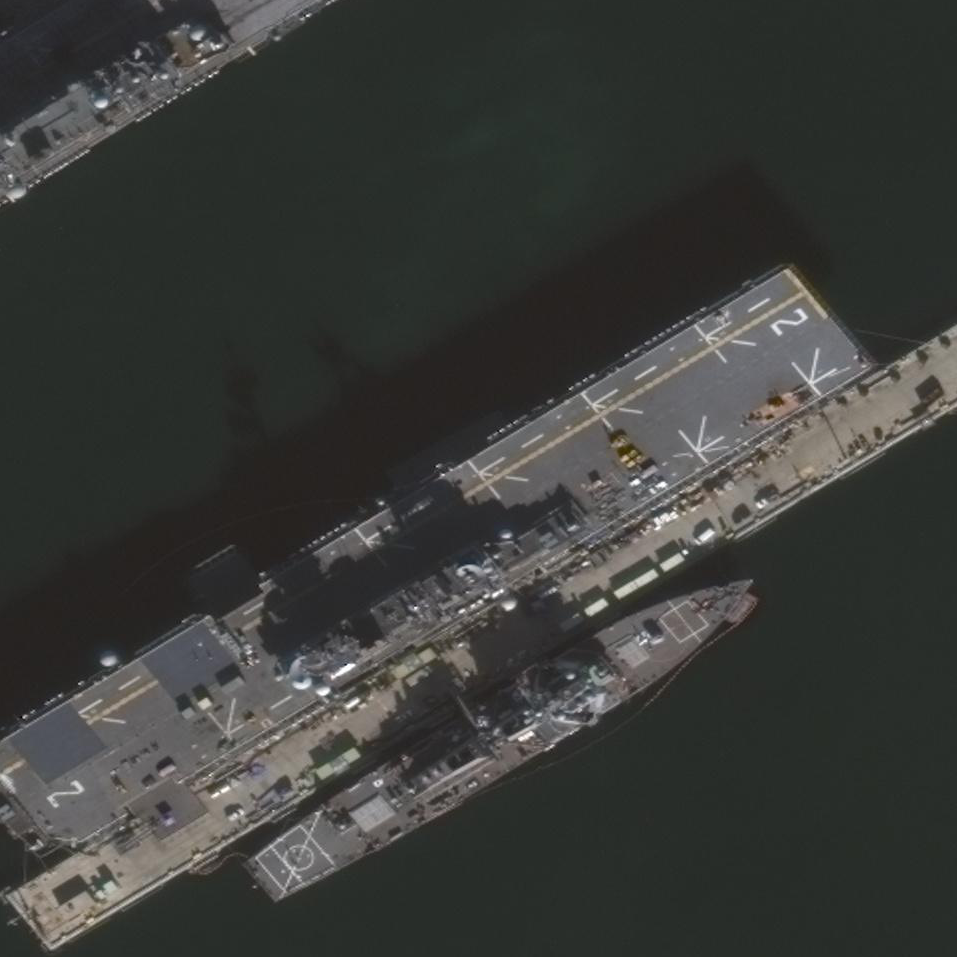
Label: Wasp-class_assault_ship